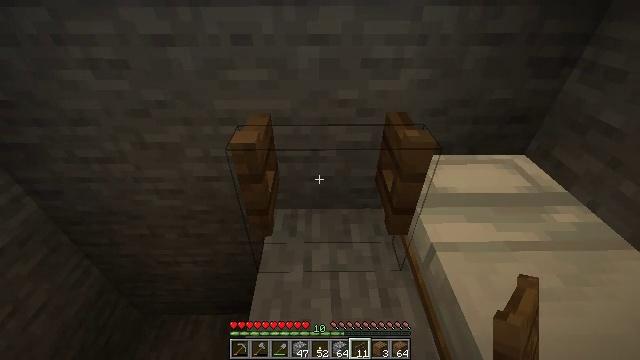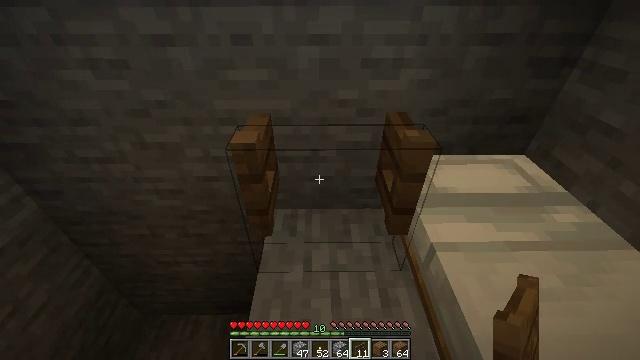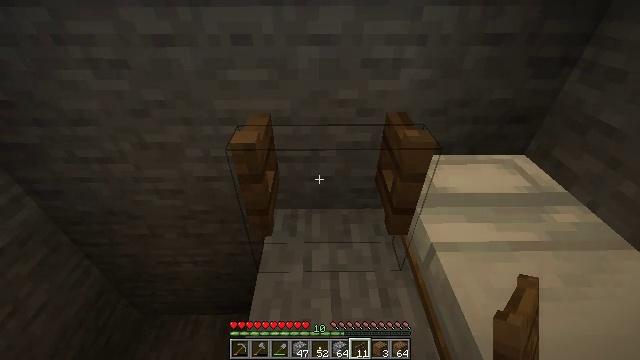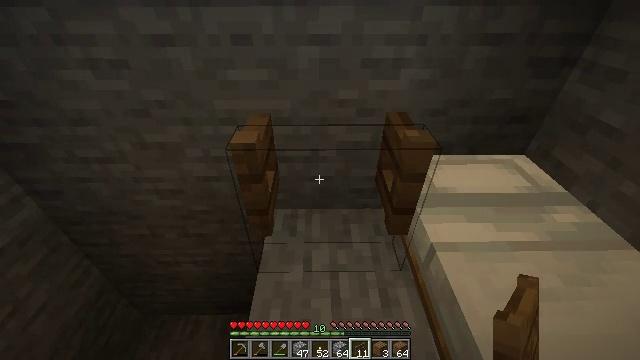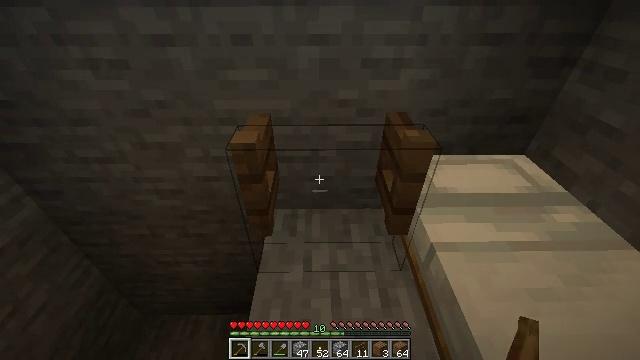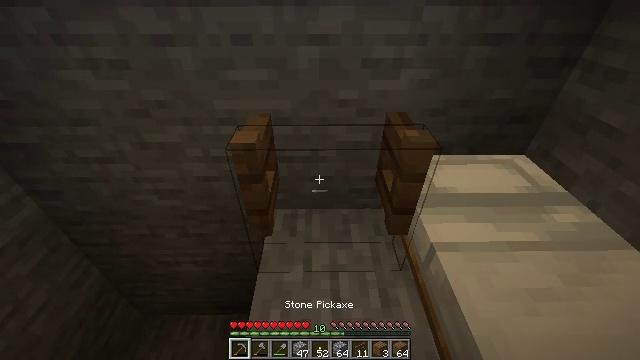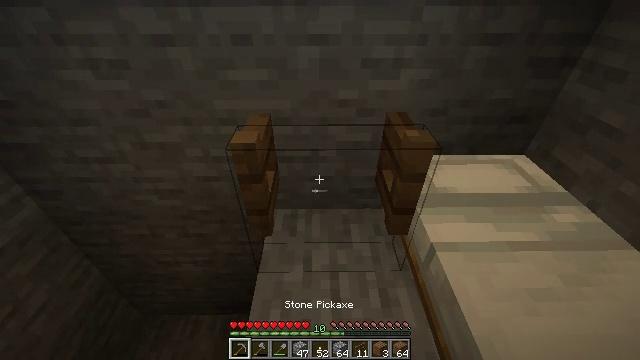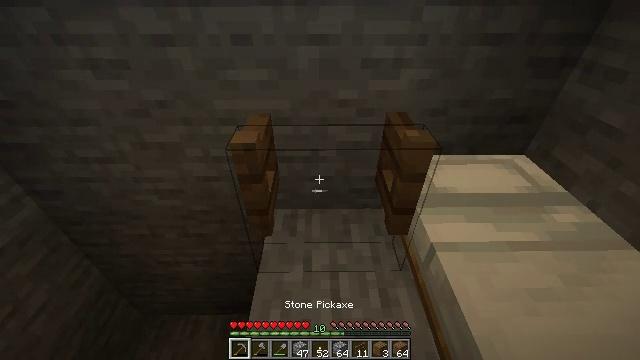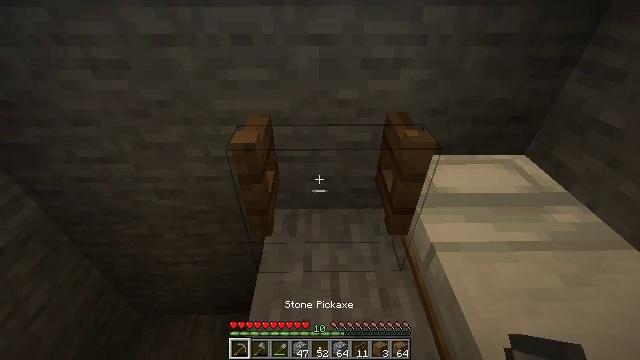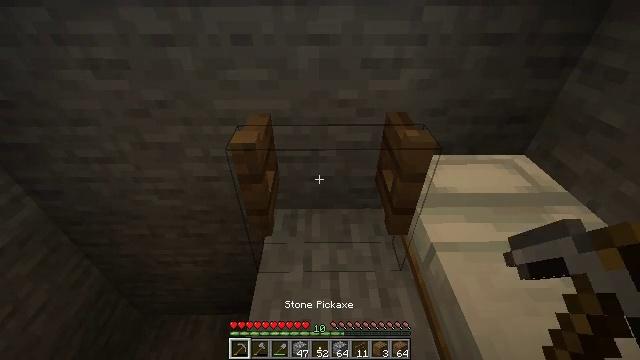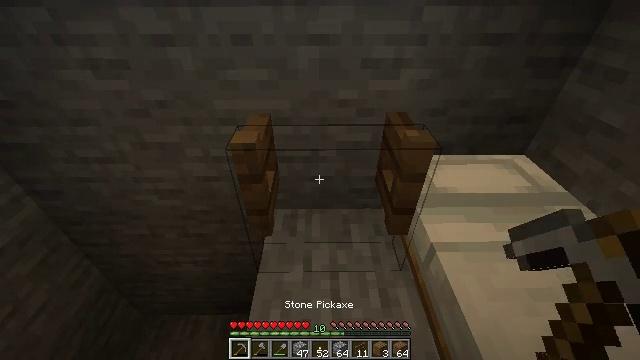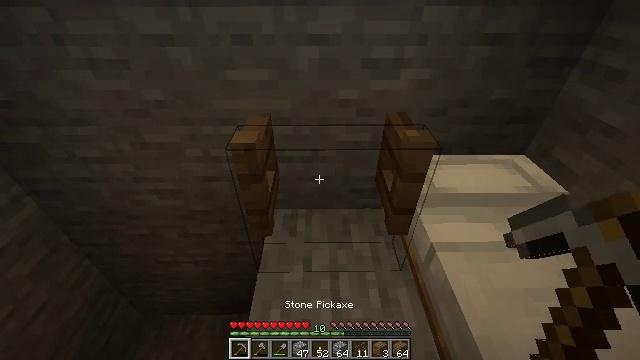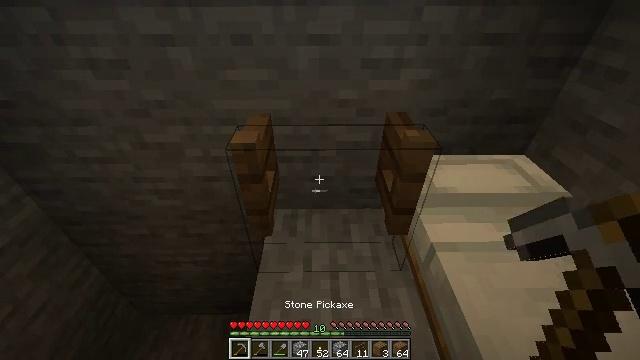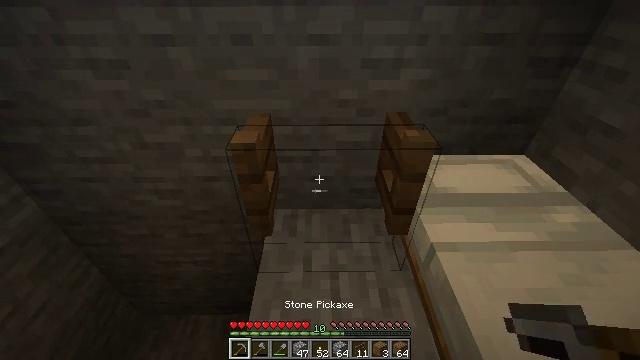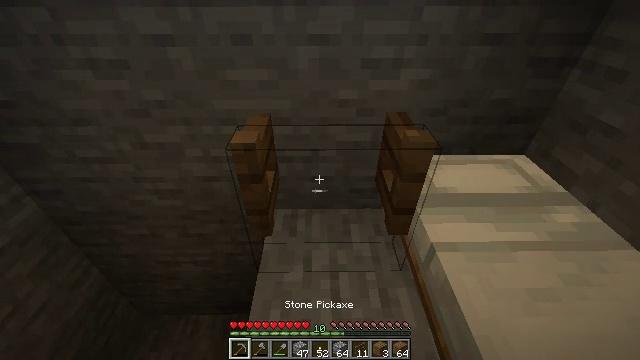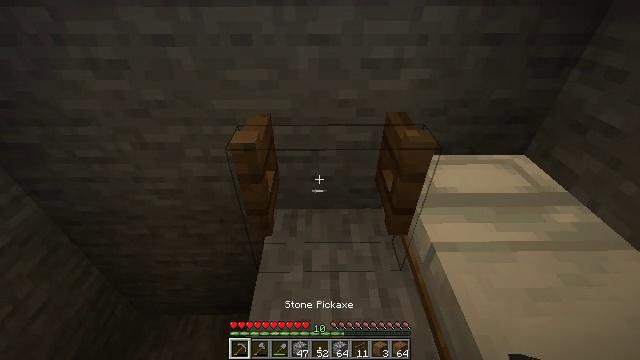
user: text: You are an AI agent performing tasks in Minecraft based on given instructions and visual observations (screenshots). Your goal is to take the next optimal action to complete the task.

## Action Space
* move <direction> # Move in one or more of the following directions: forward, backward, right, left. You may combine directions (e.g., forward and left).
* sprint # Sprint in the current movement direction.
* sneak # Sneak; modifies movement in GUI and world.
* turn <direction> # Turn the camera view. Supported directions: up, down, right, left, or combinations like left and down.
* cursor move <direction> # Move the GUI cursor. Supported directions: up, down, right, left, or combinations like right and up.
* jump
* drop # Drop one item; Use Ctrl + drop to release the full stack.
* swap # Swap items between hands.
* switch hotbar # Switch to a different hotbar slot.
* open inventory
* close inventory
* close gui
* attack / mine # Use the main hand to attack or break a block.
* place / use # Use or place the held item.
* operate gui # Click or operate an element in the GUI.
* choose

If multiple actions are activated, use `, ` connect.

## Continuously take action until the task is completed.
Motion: motion action
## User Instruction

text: Gather the spruce fence gate by attacking it.
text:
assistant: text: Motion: no_op
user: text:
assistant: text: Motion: no_op
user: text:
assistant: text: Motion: no_op
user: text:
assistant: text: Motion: switch to hotbar 1
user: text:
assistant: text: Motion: switch to hotbar 1
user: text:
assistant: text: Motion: switch to hotbar 1
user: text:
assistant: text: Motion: no_op
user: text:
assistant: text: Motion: no_op
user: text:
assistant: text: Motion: no_op
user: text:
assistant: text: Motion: no_op
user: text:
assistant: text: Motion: no_op
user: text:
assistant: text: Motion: no_op
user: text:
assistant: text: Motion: no_op
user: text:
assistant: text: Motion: no_op
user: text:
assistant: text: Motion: no_op
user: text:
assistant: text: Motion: no_op
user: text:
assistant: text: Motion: no_op
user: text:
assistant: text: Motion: no_op
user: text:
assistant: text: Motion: no_op
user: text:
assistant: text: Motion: no_op
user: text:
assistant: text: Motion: no_op
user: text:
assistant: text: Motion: no_op
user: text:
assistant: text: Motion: no_op
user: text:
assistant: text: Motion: switch to hotbar 2
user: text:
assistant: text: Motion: switch to hotbar 2
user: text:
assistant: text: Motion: switch to hotbar 2
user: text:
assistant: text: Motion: no_op
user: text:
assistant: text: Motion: no_op
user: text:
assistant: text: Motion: attack / mine
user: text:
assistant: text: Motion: attack / mine